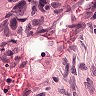
Metastatic tissue present: yes